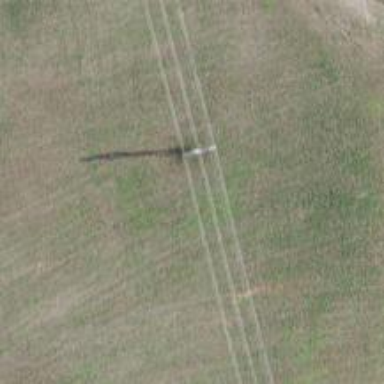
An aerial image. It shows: H-frame designed tower for power lines.